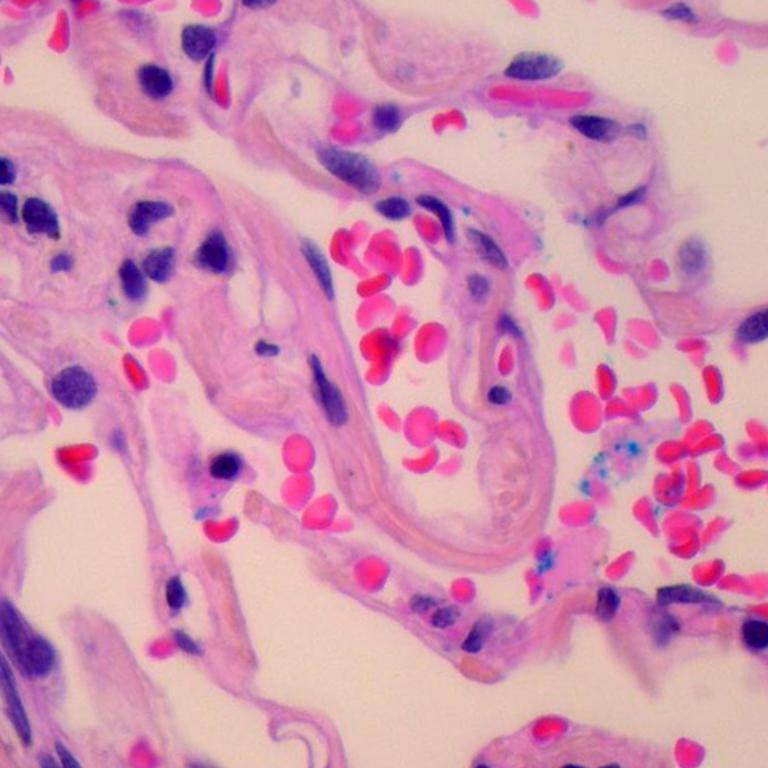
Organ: lung
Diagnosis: benign